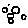
Label: circle